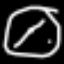
Label: clock